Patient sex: M
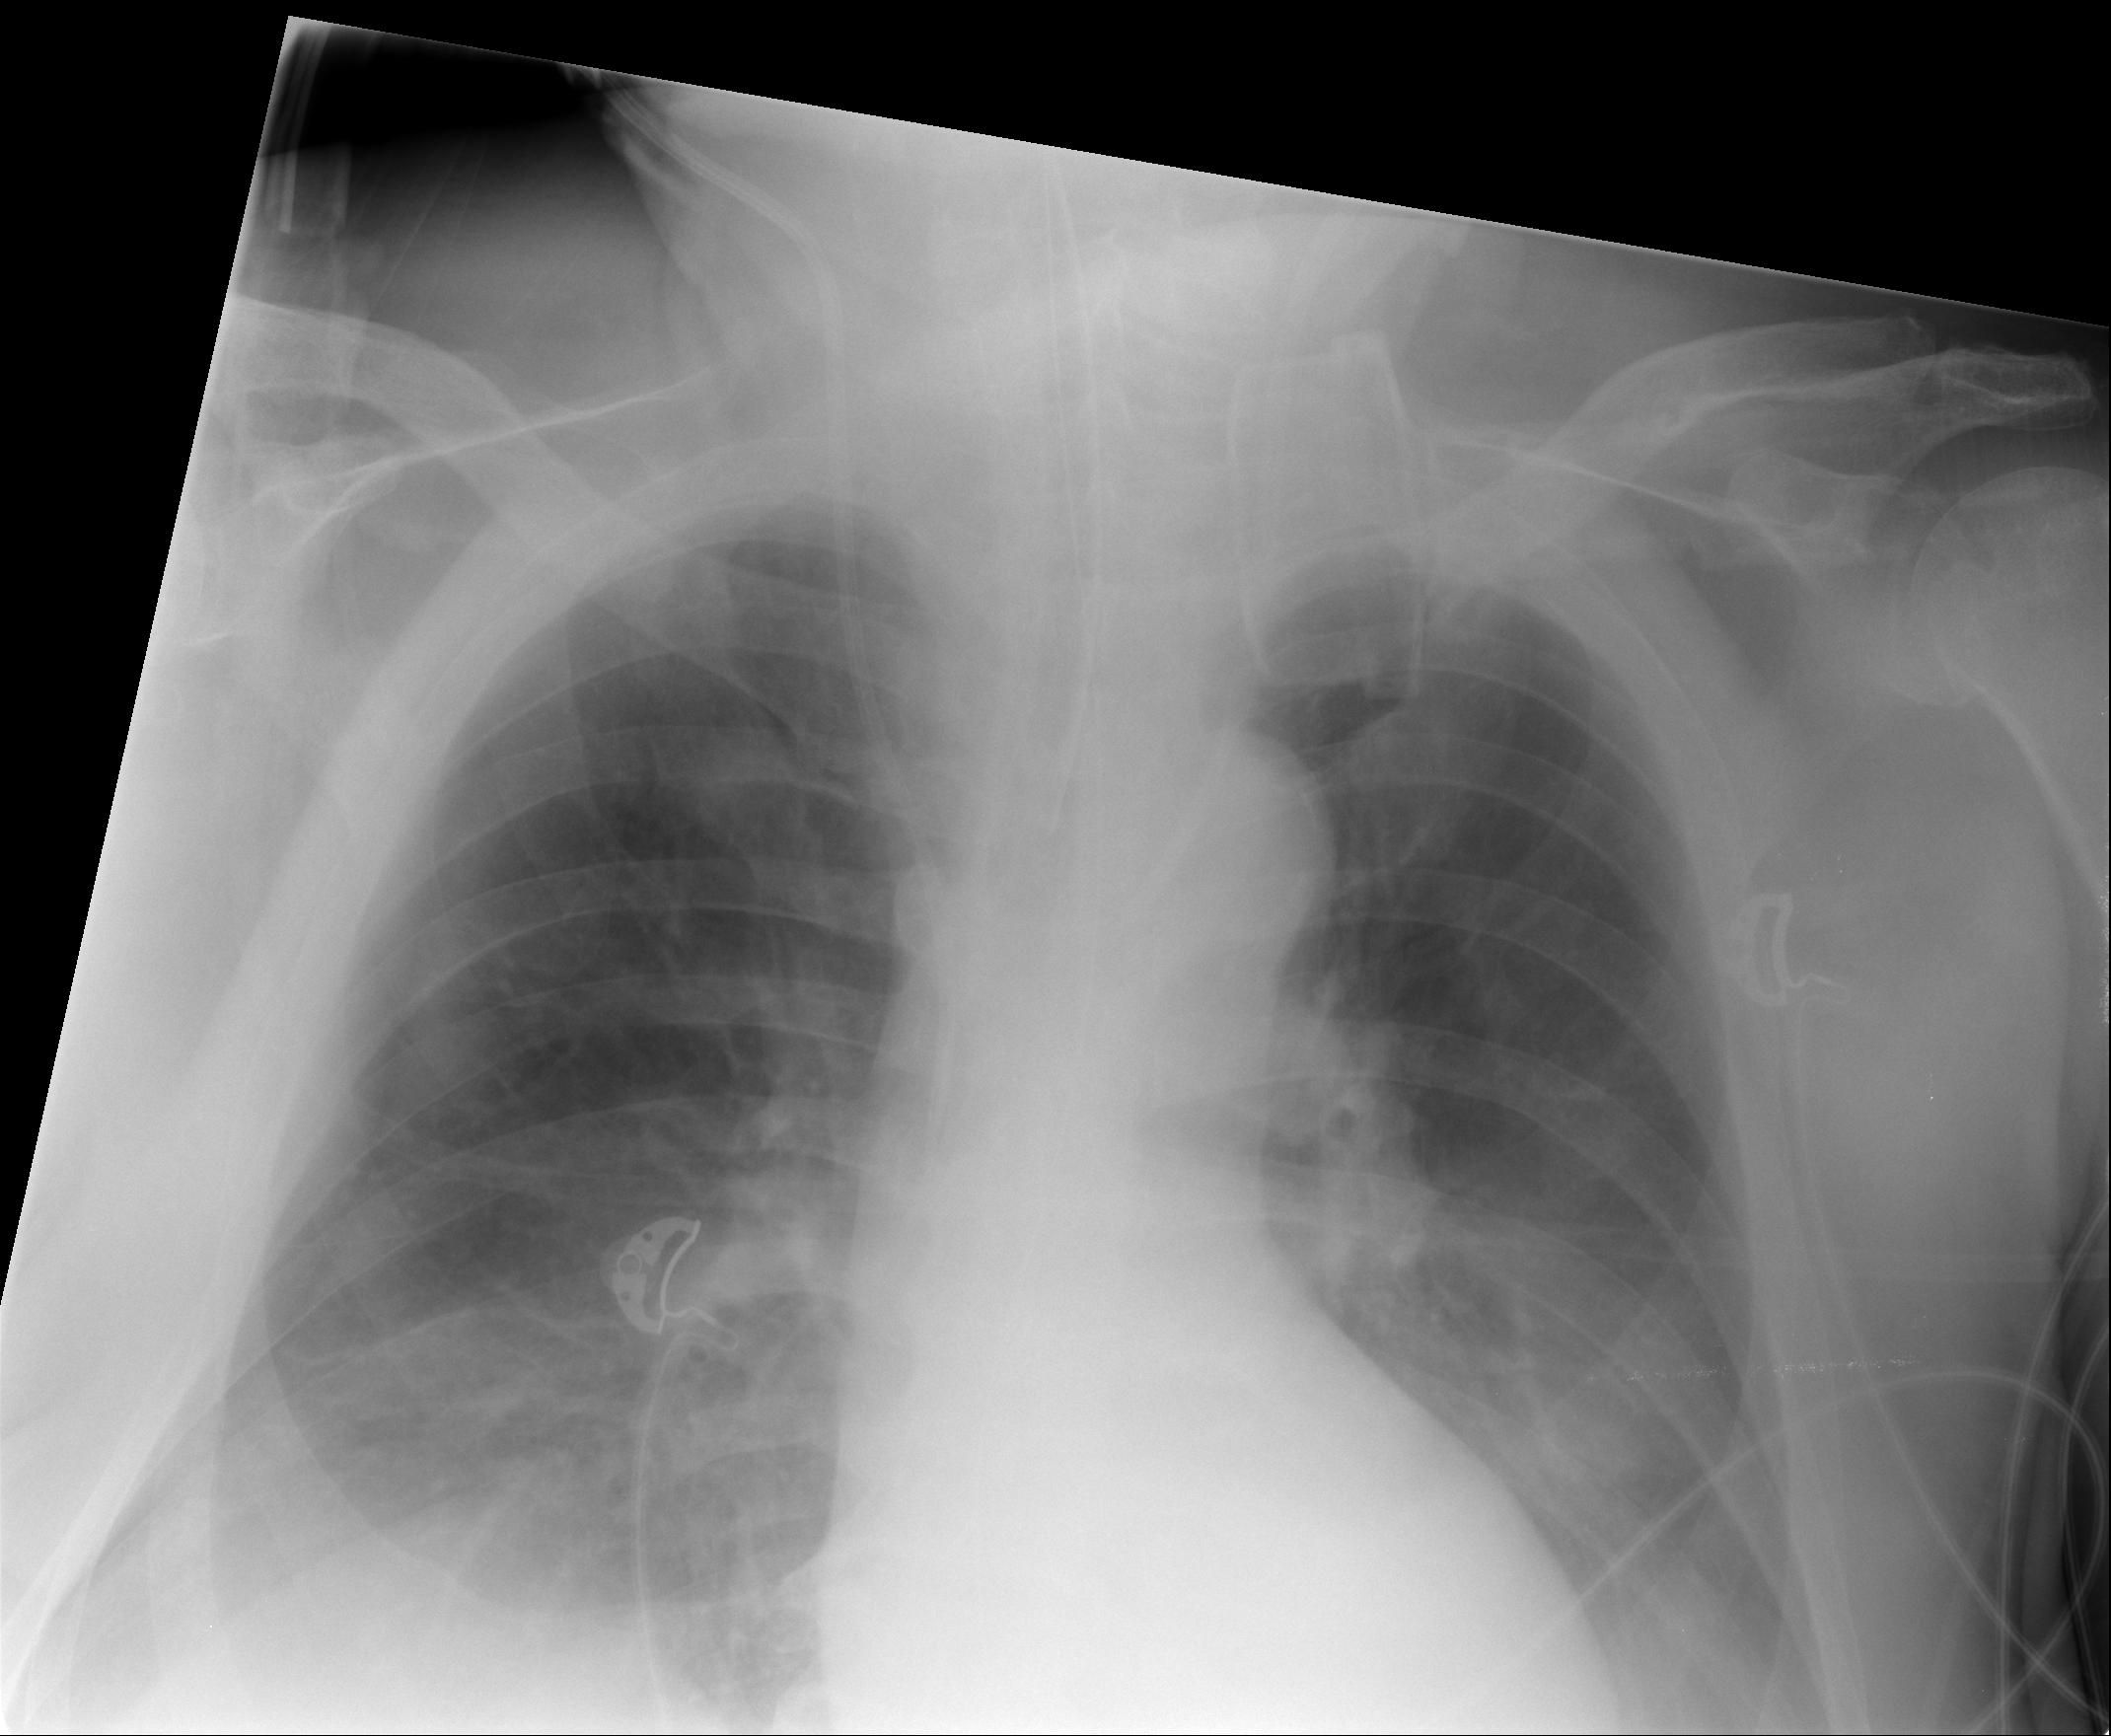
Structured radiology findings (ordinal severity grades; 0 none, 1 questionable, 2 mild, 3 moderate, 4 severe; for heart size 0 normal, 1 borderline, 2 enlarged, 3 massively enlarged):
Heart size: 0
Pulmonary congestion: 2
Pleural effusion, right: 2
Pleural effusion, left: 2
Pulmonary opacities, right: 0
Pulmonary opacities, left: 0
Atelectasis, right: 2
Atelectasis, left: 2